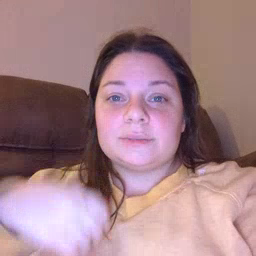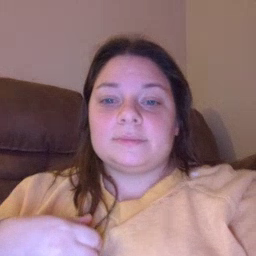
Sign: garbage